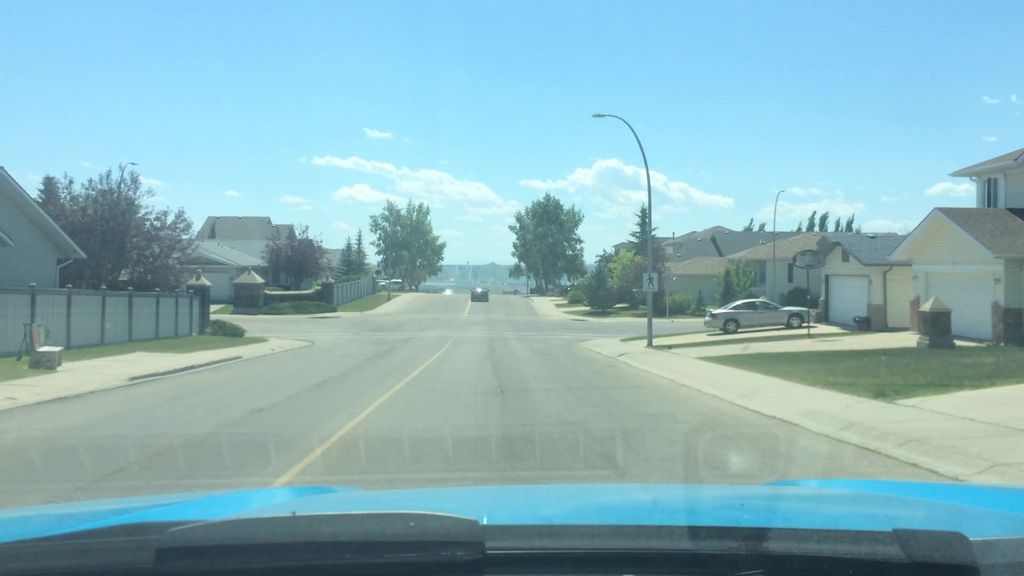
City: calgary